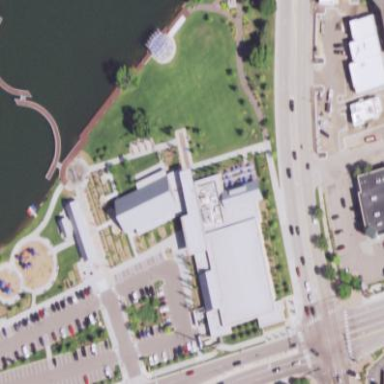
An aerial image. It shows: Civic building that houses ice rink used for curling.